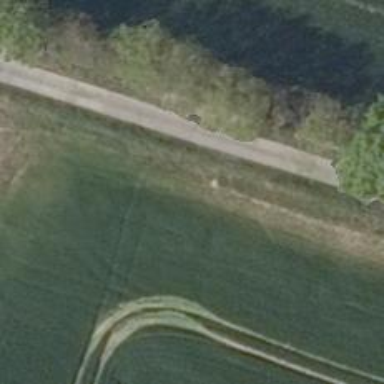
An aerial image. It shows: Unclassified road with concrete plates surface.